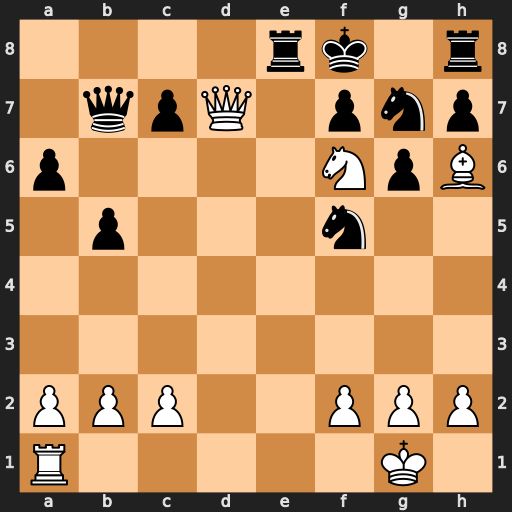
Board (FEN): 4rk1r/1qpQ1pnp/p4NpB/1p3n2/8/8/PPP2PPP/R5K1
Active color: w
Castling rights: -
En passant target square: -
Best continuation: Qxe8#